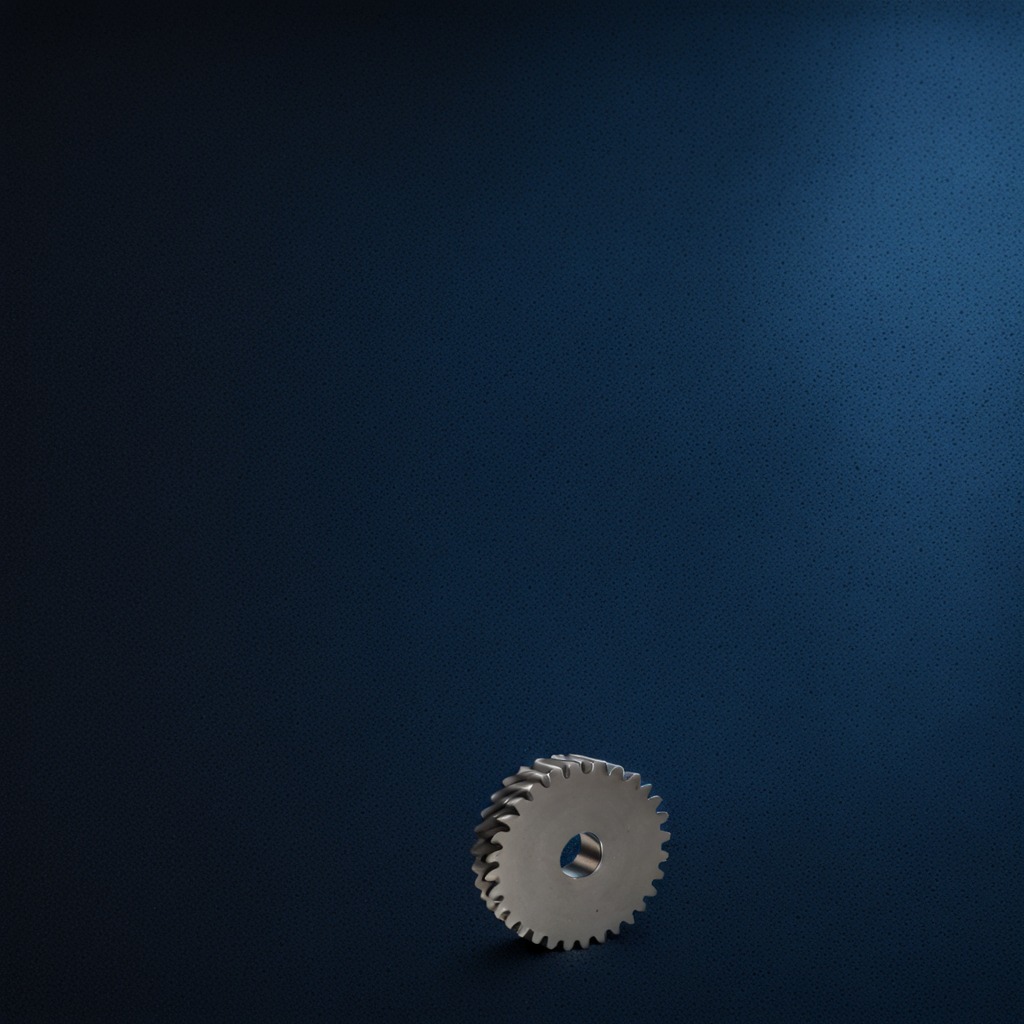
A steel gear with teeth is lying on the granite tabletop.